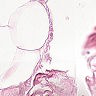
Metastatic tissue present: no